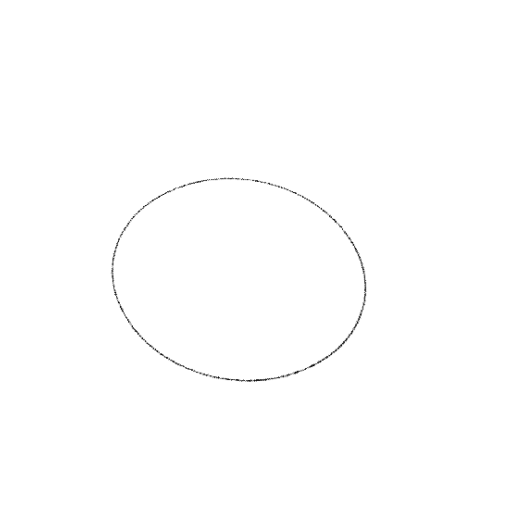
Crossing number: 0